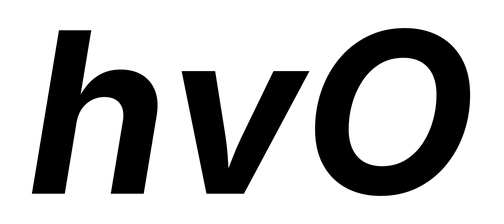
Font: Inter-Italic_Bold_Italic